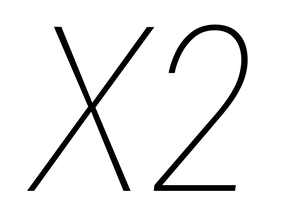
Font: Roboto-Italic_Condensed_Thin_Italic